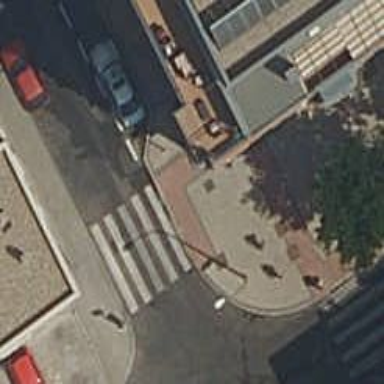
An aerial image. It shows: Uncontrolled zebra crossing on the road.